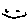
Label: smiley face